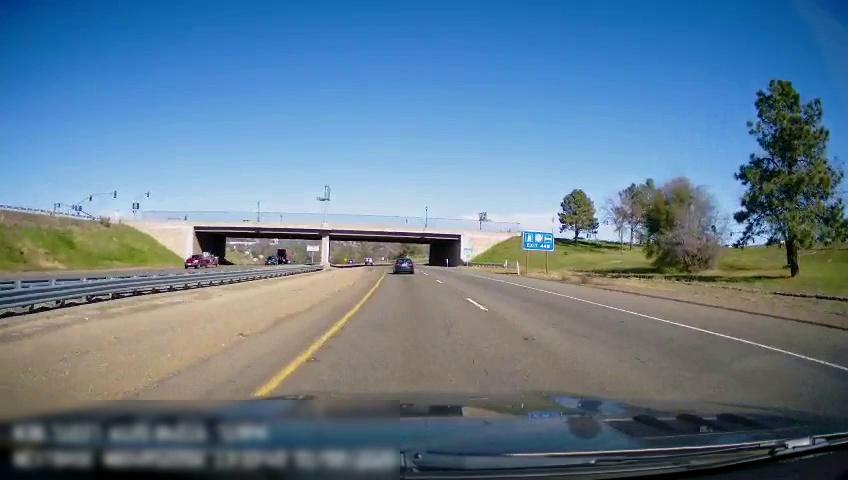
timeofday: Day
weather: Sunny
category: Drivable Space
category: Vehicles | Truck
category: Vehicles | SUV
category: Vehicles | Truck
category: Vehicles | Car
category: Vehicles | SUV
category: Lanes | Current Lane
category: Lanes | Current Lane
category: Lanes | Alternate Lane
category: Traffic | Signs
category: Traffic | Signs